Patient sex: M
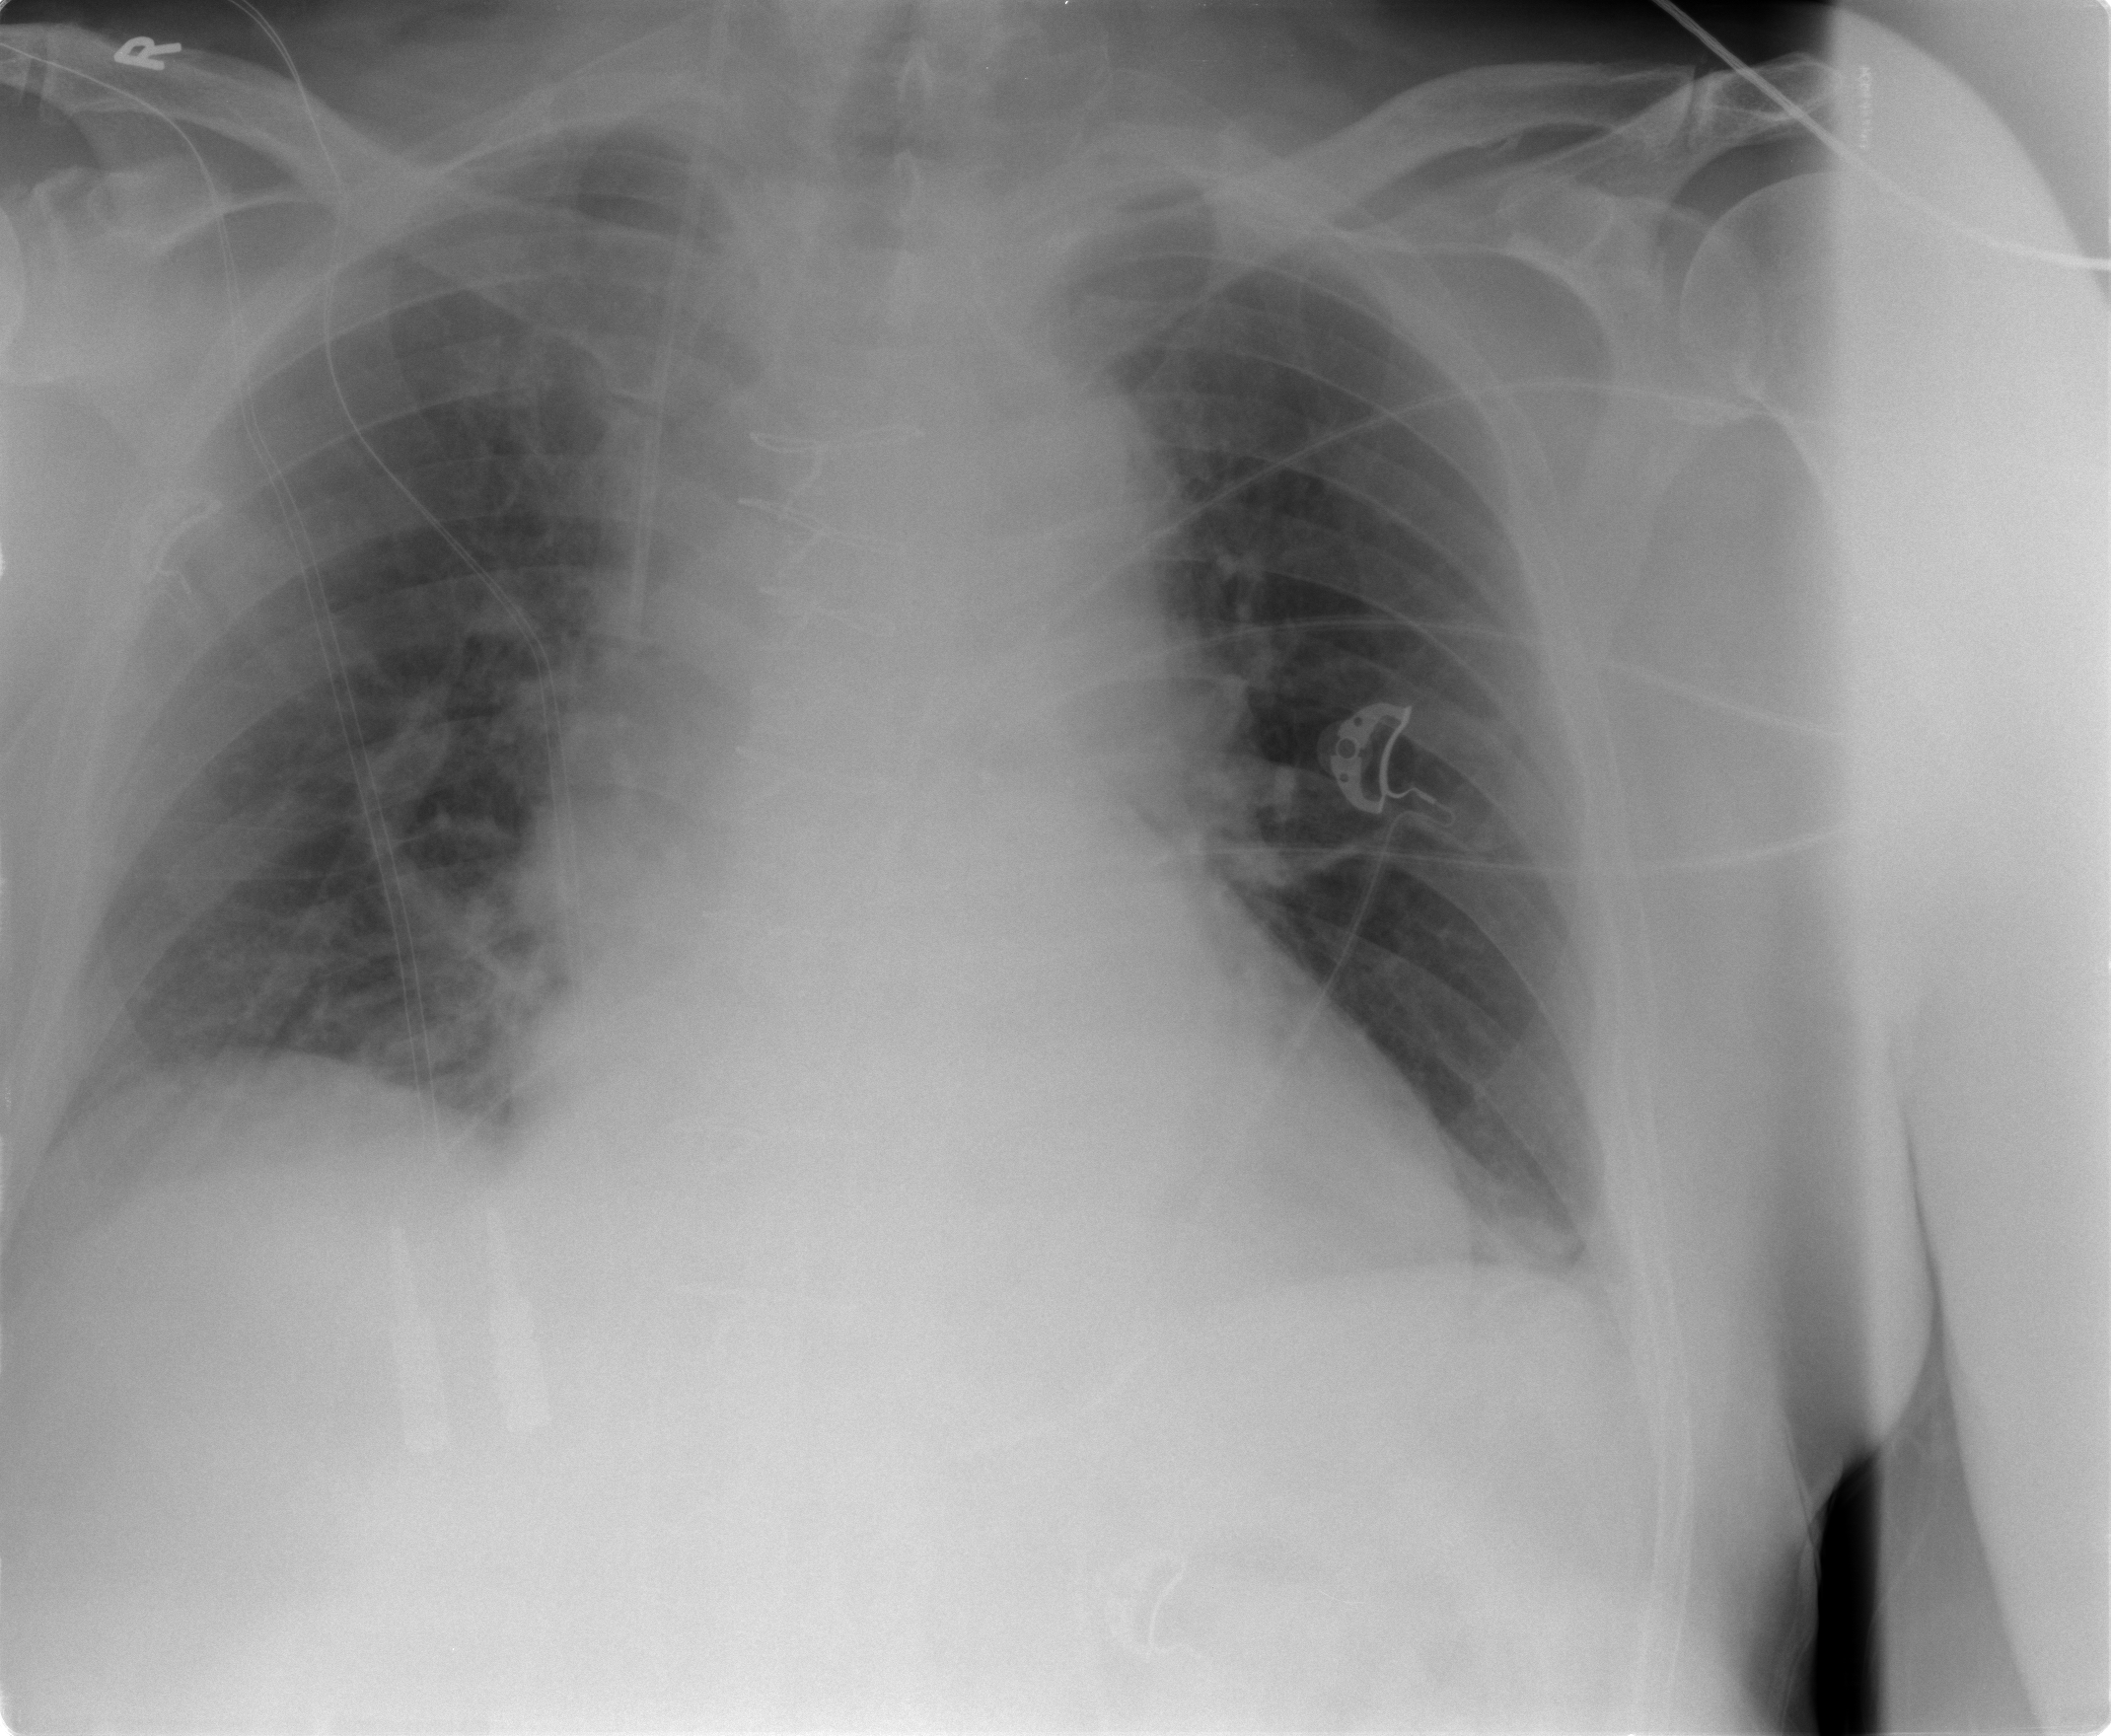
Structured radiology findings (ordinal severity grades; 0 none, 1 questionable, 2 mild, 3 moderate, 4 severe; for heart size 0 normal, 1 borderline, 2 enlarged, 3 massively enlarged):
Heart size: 2
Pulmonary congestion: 2
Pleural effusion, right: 0
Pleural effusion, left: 1
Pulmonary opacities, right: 0
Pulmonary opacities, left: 0
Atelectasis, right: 0
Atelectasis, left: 0